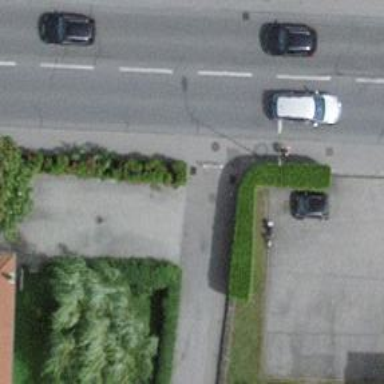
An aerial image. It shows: Cycle barrier.